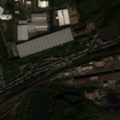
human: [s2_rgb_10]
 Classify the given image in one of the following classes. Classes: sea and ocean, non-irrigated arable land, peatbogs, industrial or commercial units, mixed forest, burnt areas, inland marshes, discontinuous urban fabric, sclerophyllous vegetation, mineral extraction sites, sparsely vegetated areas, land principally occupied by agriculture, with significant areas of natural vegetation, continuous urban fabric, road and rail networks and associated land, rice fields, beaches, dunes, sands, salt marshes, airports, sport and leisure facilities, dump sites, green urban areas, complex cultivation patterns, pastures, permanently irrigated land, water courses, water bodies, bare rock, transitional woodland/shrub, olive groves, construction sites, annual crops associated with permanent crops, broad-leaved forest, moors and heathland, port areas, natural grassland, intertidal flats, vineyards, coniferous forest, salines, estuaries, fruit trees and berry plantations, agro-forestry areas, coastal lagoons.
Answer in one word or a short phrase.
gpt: discontinuous urban fabric, industrial or commercial units, mineral extraction sites, pastures, broad-leaved forest